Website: macys
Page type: delivery-shipping
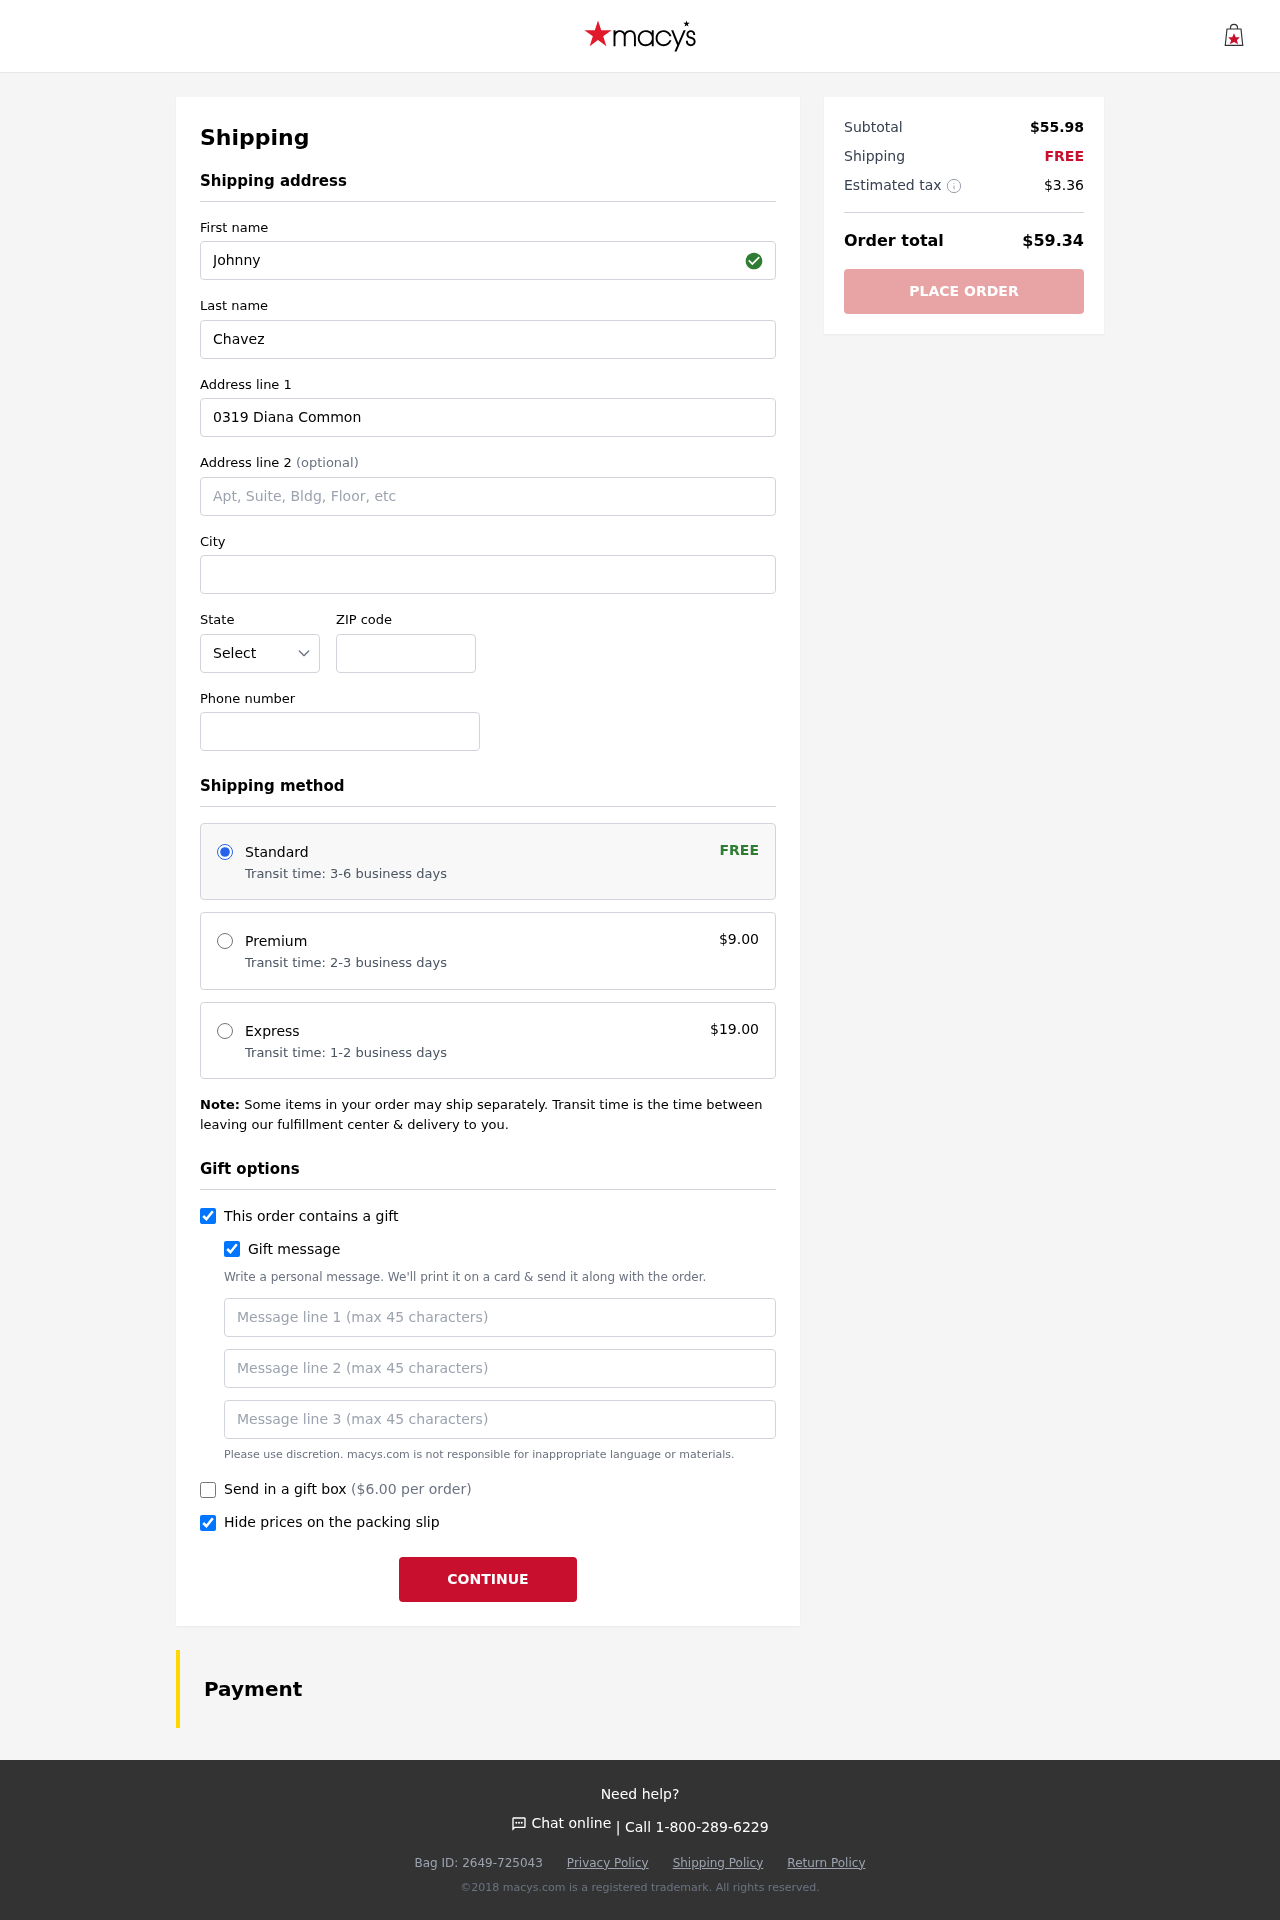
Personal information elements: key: PII_STATE_ABBR
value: NE
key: PII_FIRSTNAME
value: Johnny
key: PII_LASTNAME
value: Chavez
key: PII_STREET
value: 0319 Diana Common Apt. 224
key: PII_STREET2
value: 577 Lance Union Suite 263
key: PII_CITY
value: New Linda
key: PII_POSTCODE
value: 09510
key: PII_PHONE
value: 8668386946
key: PII_GIFT_MESSAGE
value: Hey Brian, I saw this sandstone swatch and thought it would add a great touch to your space. Can’t wait to see how you incorporate it into your new home! Enjoy decorating!  Johnny
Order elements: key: ORDER_SHIPPING_STANDARD
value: Transit time: 3-6 business days
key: ORDER_SHIPPING_COST
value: FREE
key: ORDER_SHIPPING_PREMIUM
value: Transit time: 2-3 business days
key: ORDER_SHIPPING_PREMIUM_PRICE
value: $9.00
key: ORDER_SHIPPING_EXPRESS
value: Transit time: 1-2 business days
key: ORDER_SHIPPING_EXPRESS_PRICE
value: $19.00
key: ORDER_GIFT_BOX_PRICE
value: ($6.00 per order)
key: ORDER_SUBTOTAL
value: $55.98
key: ORDER_SHIPPING_COST2
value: FREE
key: ORDER_TAX
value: $3.36
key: ORDER_TOTAL
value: $59.34